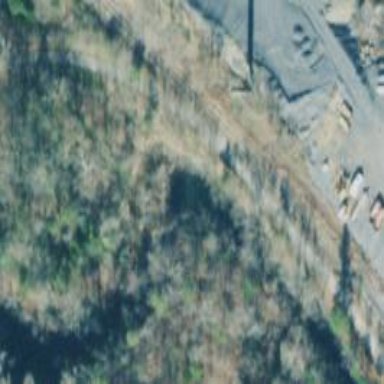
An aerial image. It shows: Railway spur for aggregate freight transportation.